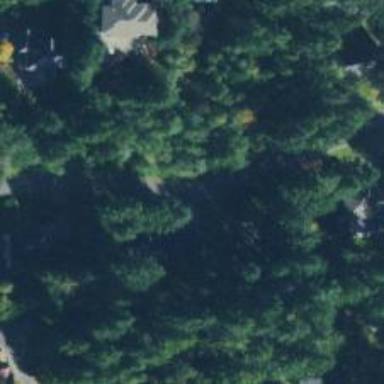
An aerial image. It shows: Residential road.